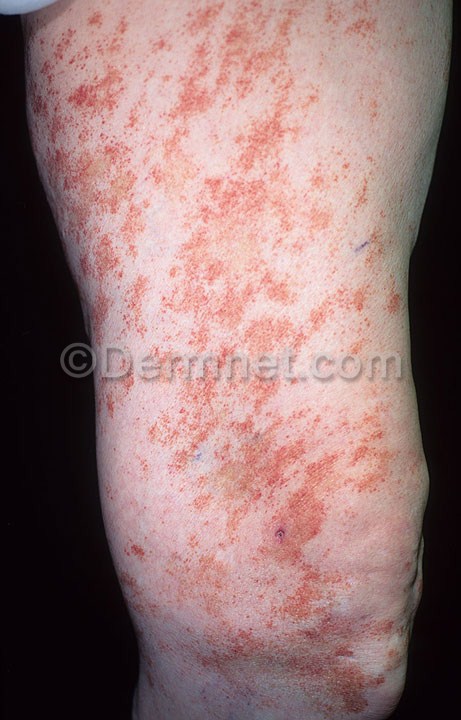
Disease: Vasculitis Photos